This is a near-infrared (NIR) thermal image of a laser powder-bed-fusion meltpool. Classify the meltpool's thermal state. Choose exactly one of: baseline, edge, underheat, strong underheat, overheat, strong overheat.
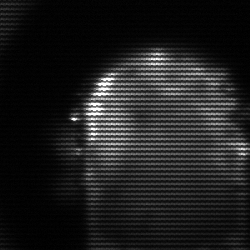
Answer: baseline